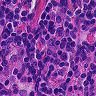
Metastatic tissue present: no